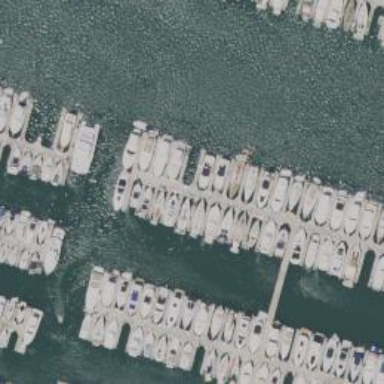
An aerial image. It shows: Marina with harbour.